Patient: sex F, age 35
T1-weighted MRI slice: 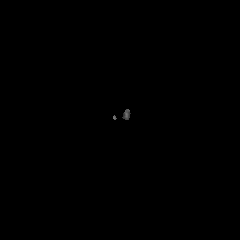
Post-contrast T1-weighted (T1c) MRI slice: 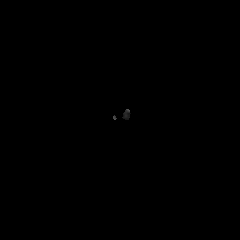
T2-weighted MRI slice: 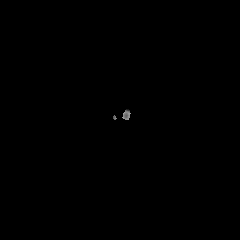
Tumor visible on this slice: no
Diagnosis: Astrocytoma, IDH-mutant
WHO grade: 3